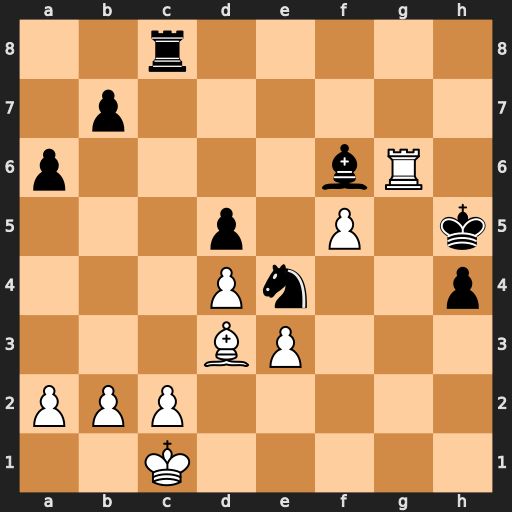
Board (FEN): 2r5/1p6/p4bR1/3p1P1k/3Pn2p/3BP3/PPP5/2K5
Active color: w
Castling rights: -
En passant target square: -
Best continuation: Be2#